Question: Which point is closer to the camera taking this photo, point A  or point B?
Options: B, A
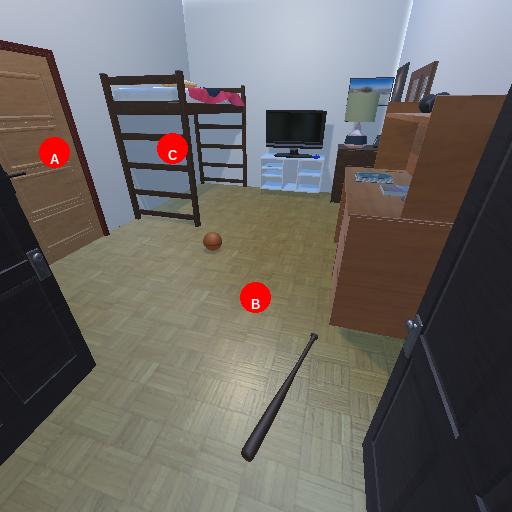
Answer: B